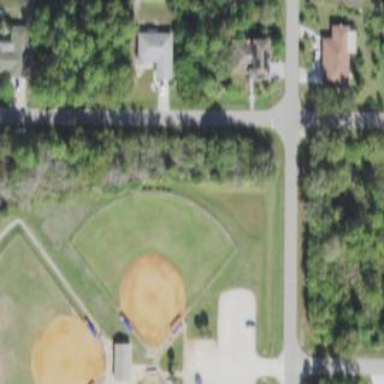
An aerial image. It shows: Softball pitch enclosed by fence.